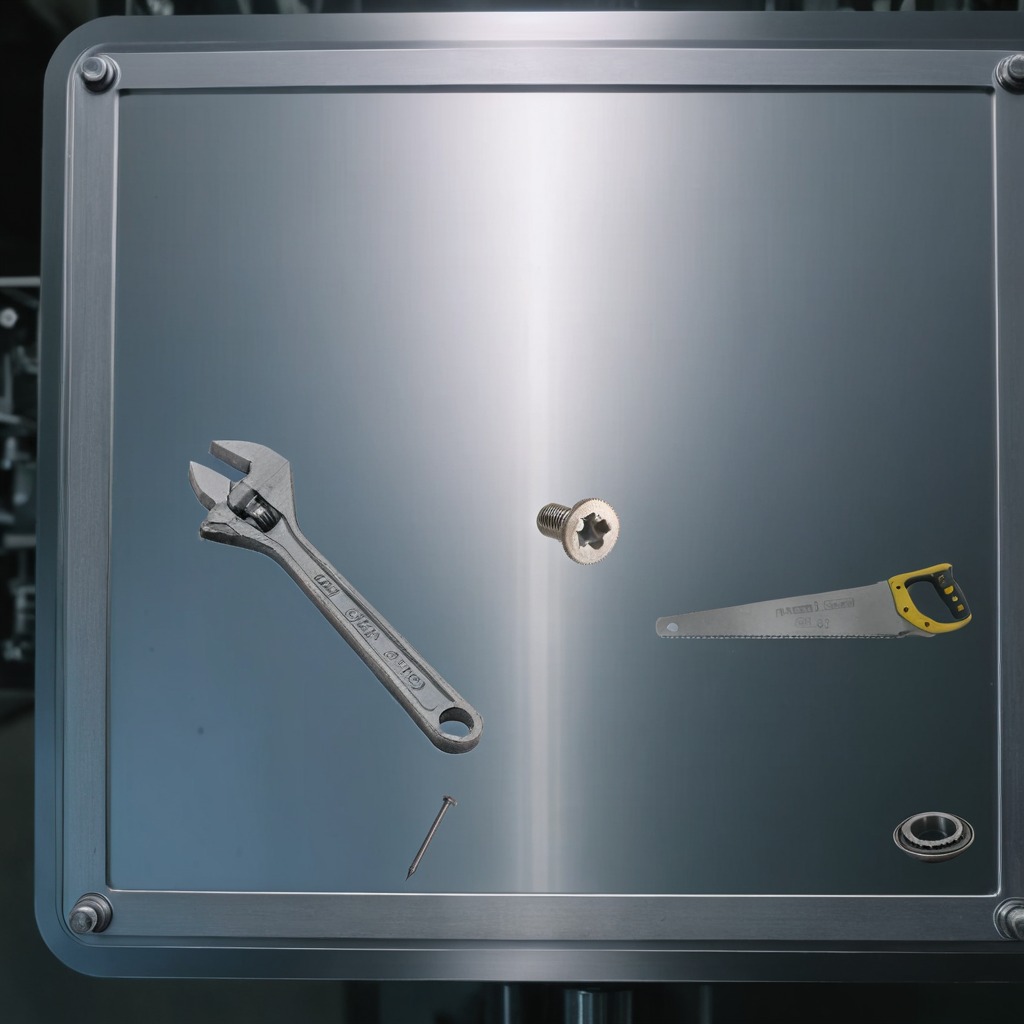
A ball bearing, a machine screw, an iron nail, a saw, and a wrench are lying on the metal table.